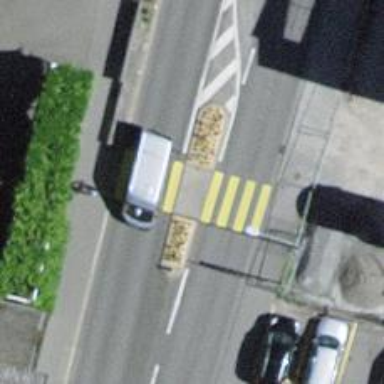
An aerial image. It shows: Marked crossing with zebra crossing. There is island at the crossing.